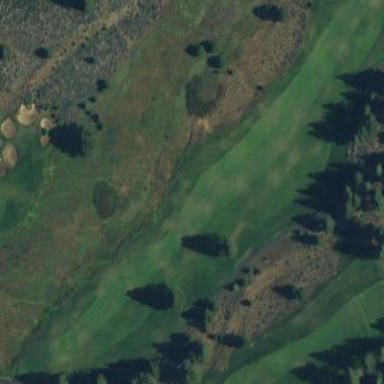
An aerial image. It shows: Golf fairway surrounded by grass.